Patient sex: M
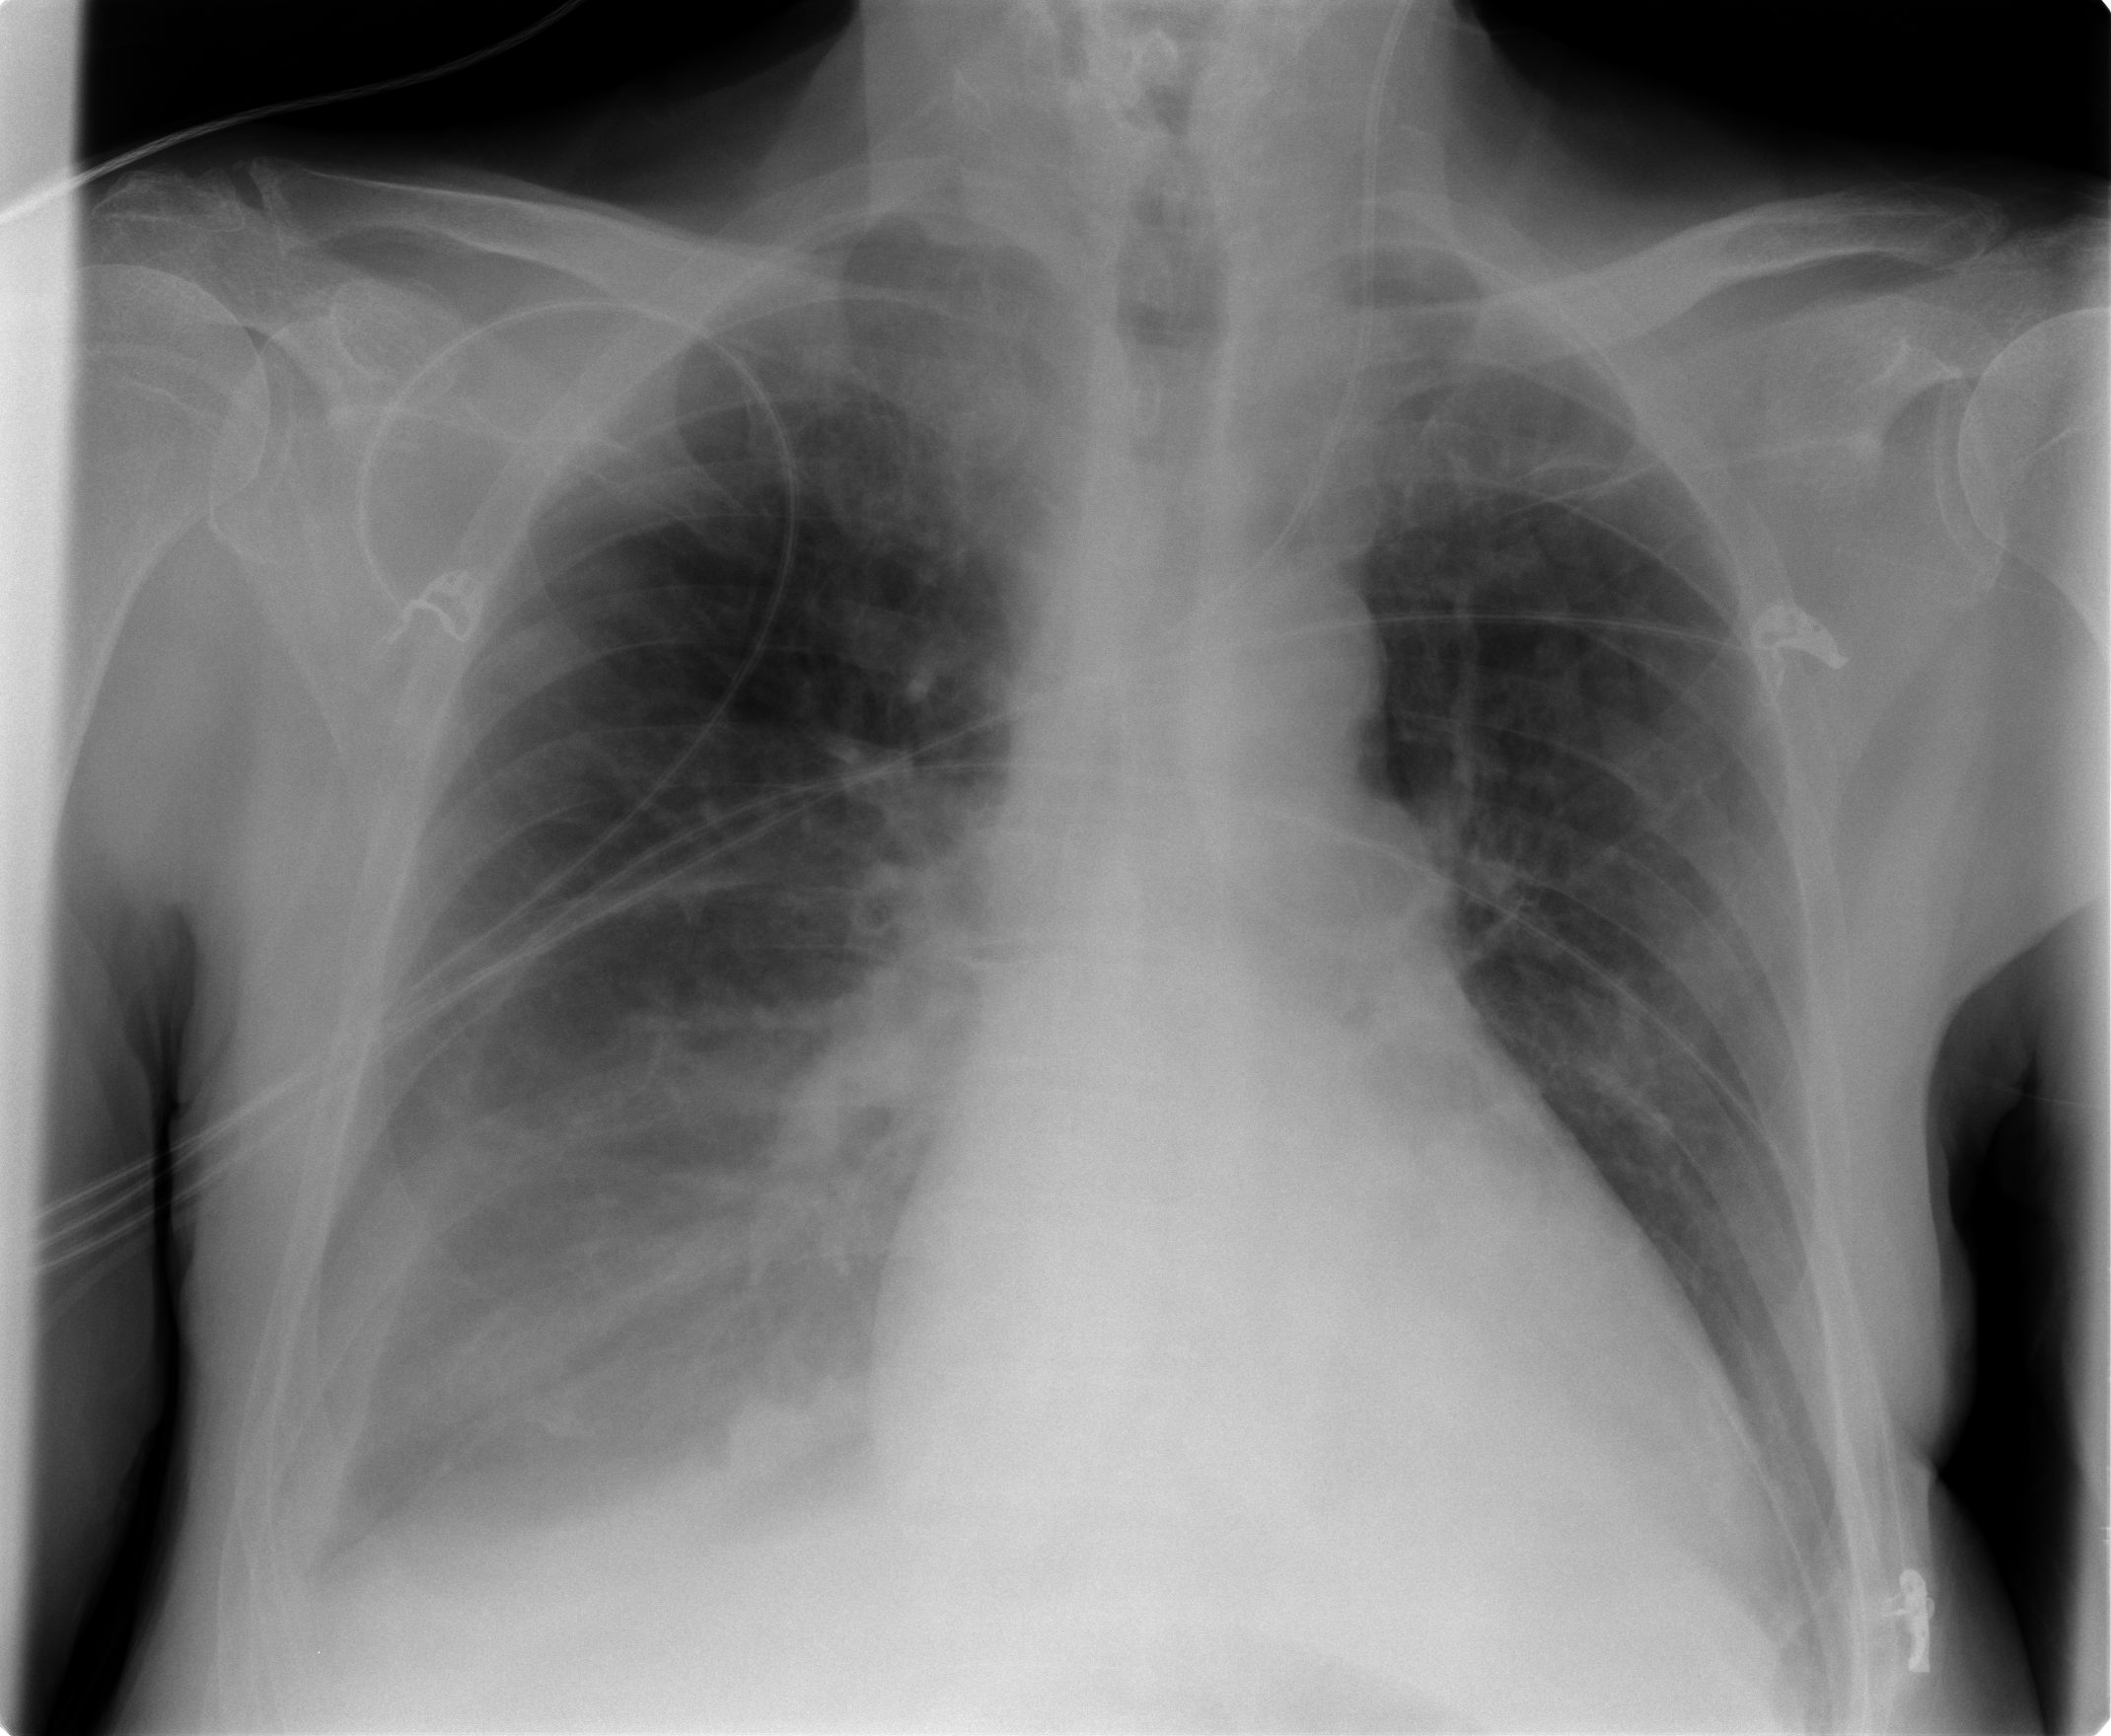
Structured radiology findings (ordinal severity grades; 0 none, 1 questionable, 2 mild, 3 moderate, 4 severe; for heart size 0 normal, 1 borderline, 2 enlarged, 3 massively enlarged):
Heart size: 2
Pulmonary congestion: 3
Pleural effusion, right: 2
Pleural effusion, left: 1
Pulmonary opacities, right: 1
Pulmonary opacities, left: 1
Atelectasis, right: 2
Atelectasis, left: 2